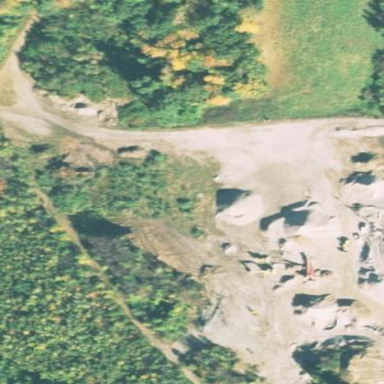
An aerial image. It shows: Quarry area.